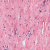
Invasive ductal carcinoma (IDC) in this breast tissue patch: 0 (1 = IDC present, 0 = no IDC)